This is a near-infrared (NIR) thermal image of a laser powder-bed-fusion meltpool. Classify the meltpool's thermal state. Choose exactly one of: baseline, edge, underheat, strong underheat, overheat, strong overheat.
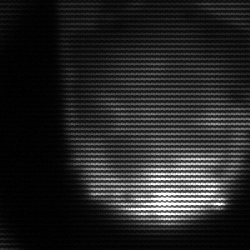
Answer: edge